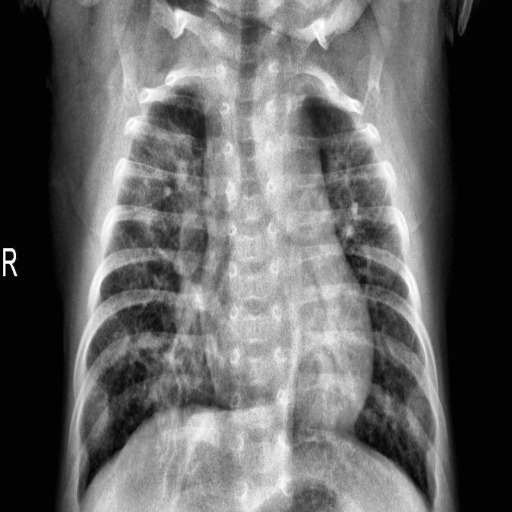
Finding: PNEUMONIA